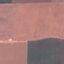
Label: AnnualCrop